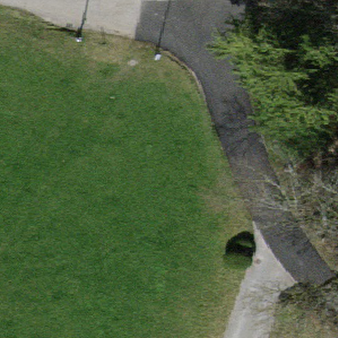
Label: other